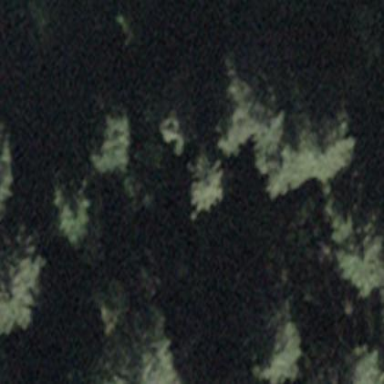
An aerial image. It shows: Forest area.